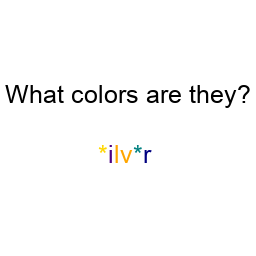
Color: gold, indigo, orange, orange, teal, navy
Color name shown: silver
Background color: white
Question text color: black